Field crop: maize
Growth stage: 1
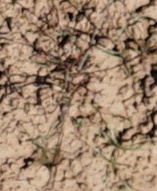
Species: lolium